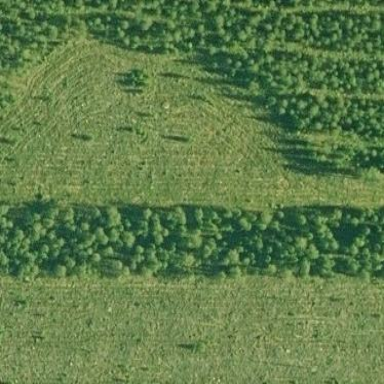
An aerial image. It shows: Clearcut area created by human activity.